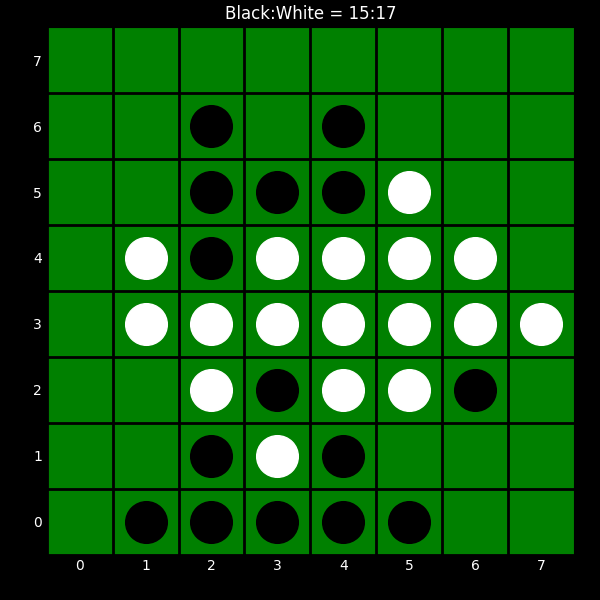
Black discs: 15
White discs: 17